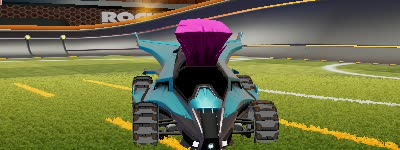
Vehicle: aftershock